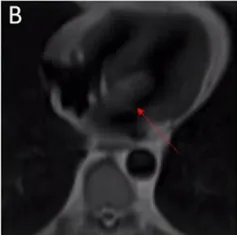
Cardiac magnetic resonance (CMR) imaging obtained for further characterization of the cardiac mass confirmed the presence of a large atrial mass attached to the fossa ovalis.
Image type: radiology (mri)